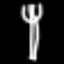
Label: fork